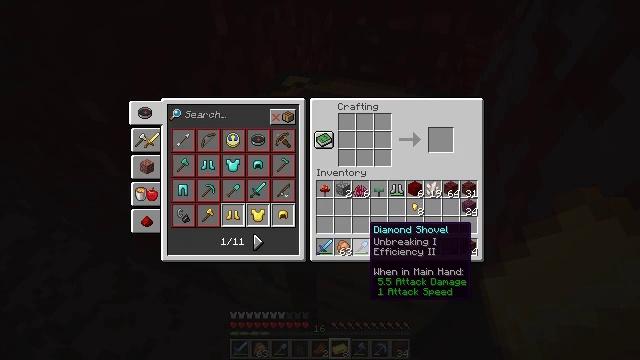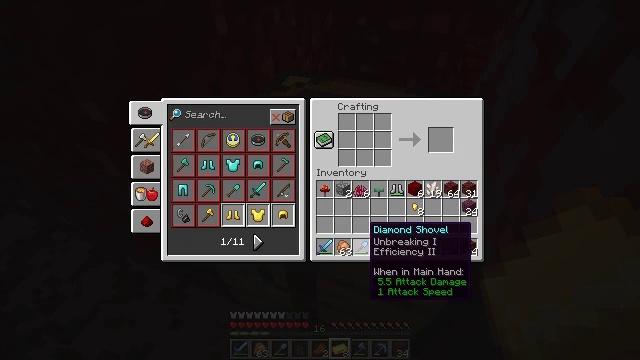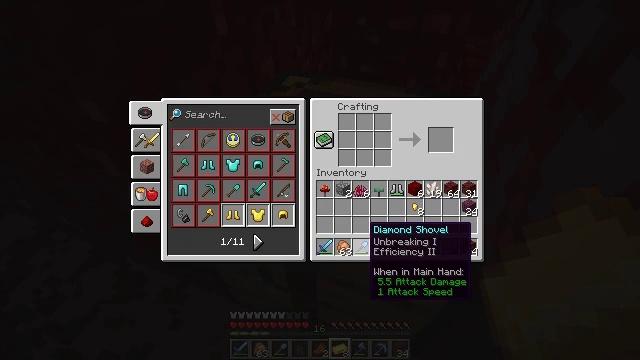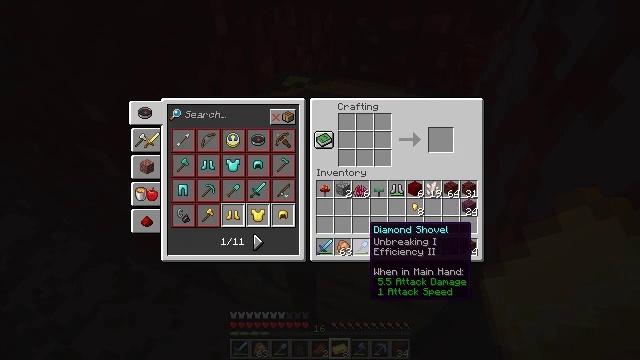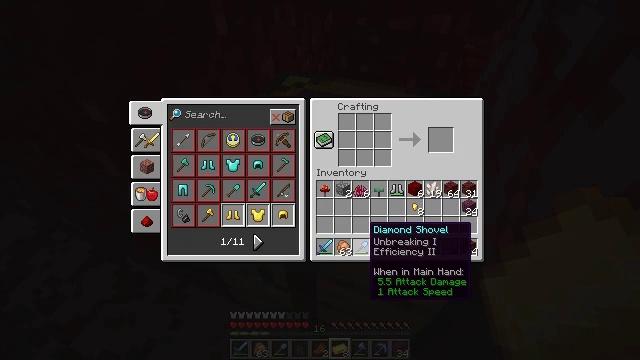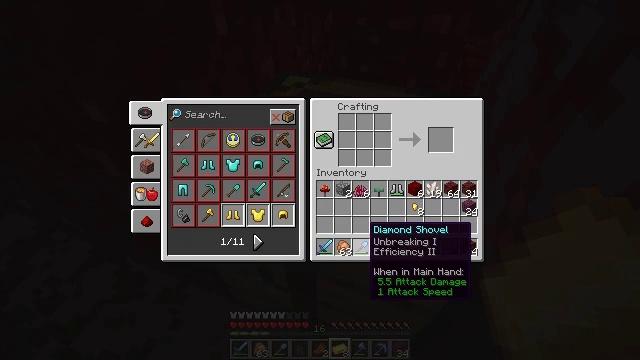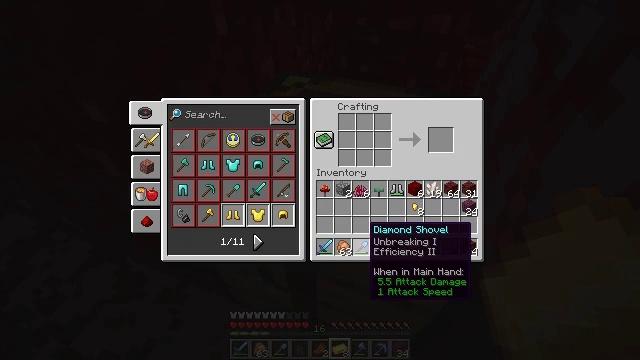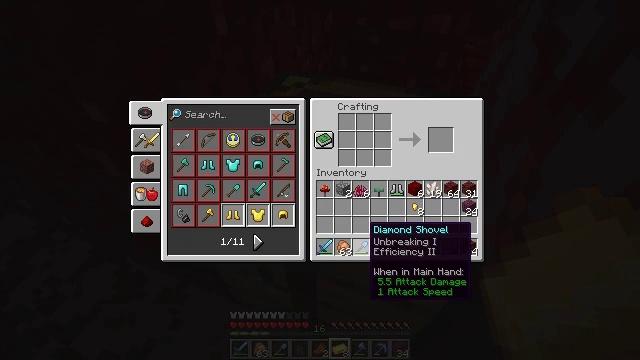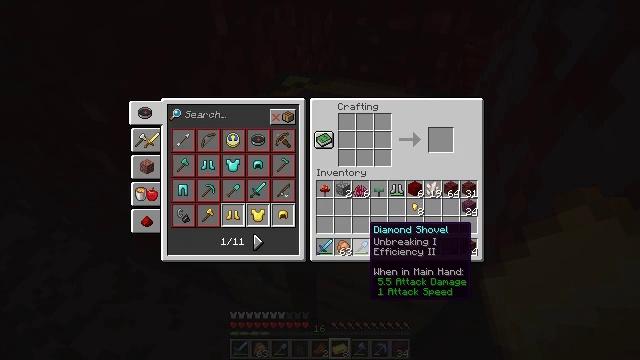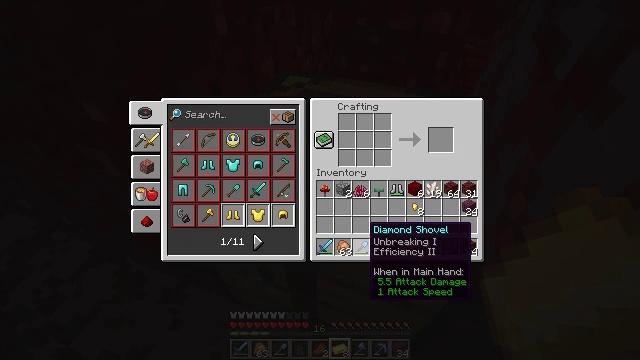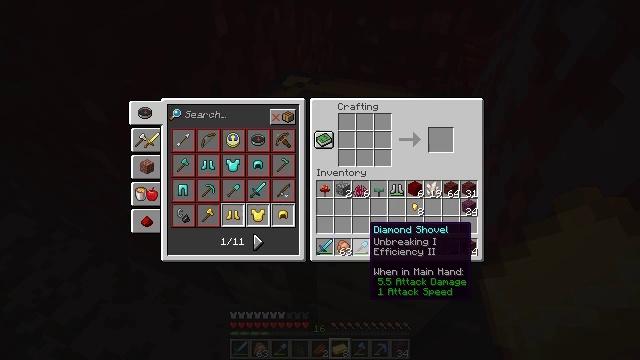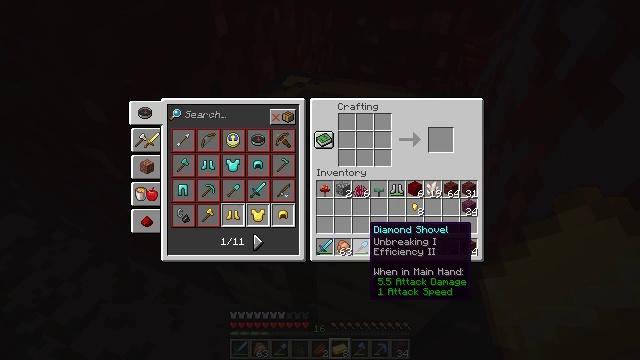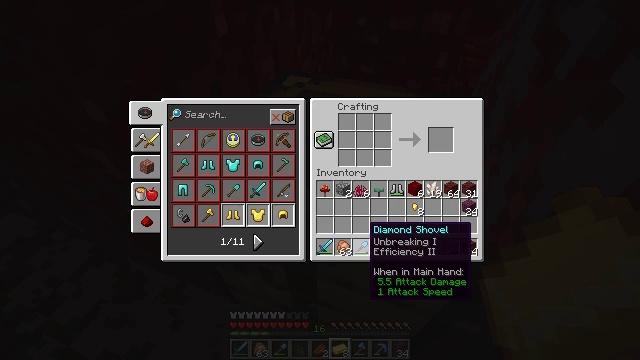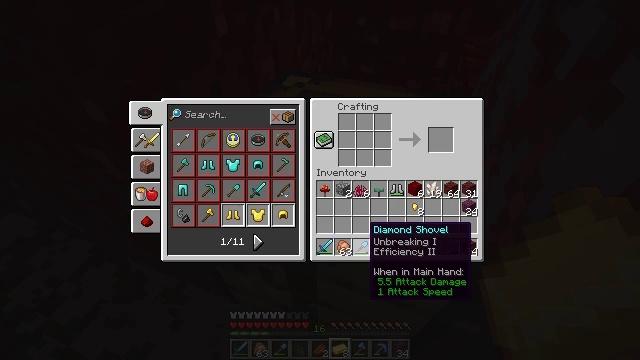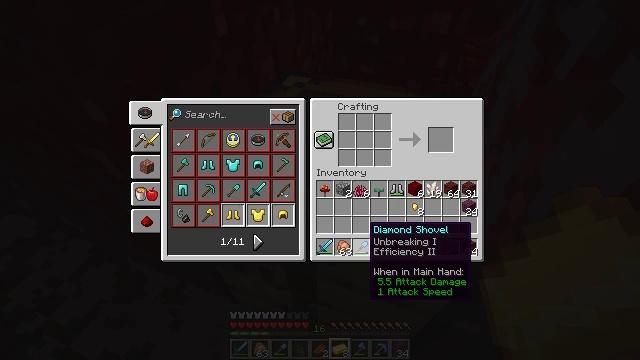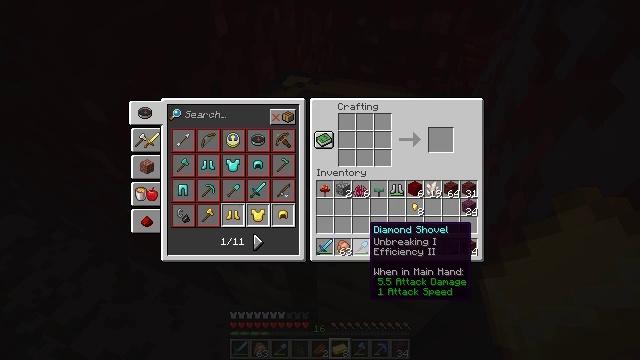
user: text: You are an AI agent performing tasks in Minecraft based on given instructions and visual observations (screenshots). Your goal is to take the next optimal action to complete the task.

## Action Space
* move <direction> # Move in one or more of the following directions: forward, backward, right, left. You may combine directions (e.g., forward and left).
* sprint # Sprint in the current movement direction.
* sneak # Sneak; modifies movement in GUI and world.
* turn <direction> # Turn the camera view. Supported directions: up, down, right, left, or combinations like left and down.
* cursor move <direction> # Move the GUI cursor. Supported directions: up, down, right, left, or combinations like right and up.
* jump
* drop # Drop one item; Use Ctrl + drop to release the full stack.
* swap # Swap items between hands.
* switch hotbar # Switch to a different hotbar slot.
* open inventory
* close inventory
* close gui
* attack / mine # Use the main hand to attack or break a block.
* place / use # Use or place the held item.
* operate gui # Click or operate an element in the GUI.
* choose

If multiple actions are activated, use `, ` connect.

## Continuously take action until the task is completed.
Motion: motion action
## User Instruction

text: Collect the nether wart block for decoration.
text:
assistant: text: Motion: no_op
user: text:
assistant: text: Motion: no_op
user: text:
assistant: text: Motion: no_op
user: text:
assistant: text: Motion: no_op
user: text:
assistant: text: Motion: no_op
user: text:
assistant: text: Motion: no_op
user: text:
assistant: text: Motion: no_op
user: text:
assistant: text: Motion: no_op
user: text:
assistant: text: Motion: no_op
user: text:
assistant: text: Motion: no_op
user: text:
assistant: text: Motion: no_op
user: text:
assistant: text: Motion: no_op
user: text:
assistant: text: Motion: no_op
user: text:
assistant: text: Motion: no_op
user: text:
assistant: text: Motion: no_op
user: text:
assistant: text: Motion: no_op
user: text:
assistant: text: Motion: no_op
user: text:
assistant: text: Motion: no_op
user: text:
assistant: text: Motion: no_op
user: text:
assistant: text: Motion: no_op
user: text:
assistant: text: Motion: no_op
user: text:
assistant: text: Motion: no_op
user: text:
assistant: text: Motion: no_op
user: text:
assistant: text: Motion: no_op
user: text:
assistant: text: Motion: no_op
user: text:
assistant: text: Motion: no_op
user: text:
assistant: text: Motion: no_op
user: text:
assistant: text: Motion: no_op
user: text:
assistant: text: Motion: no_op
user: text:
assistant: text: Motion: no_op